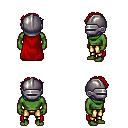
a pixel art fantasy rpg character, male body template, orc, green skin, red cape, gold greaves, red curly afro hairstyle, metal helm, four views (front, back, left, right), 2x2 character sprite sheet, small pixel art, hard edges, no anti-aliasing